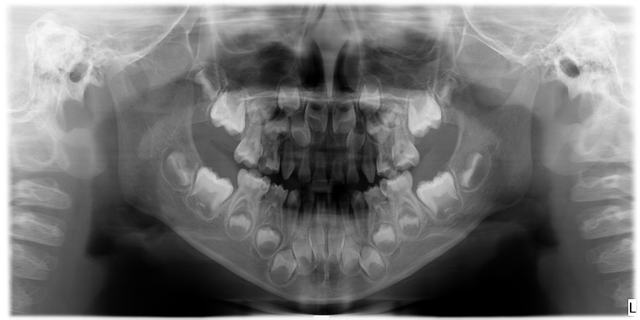
child